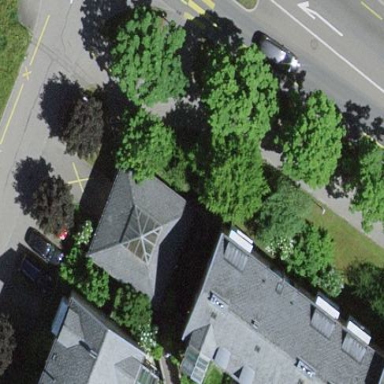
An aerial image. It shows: View of roof of building.